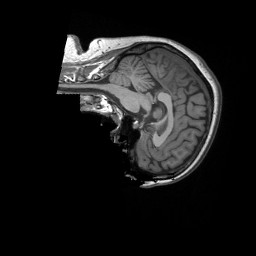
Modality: T1w
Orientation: sagittal
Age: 43
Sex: female
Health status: ill
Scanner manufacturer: siemens
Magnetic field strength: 3 T
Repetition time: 1.9 s
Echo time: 0.00247 s